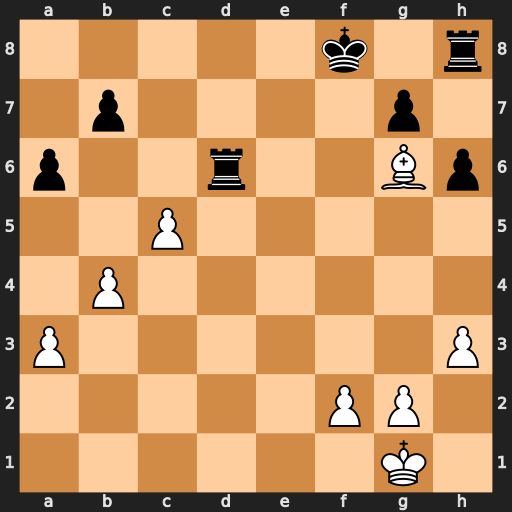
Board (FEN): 5k1r/1p4p1/p2r2Bp/2P5/1P6/P6P/5PP1/6K1
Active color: w
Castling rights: -
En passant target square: -
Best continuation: cxd6 h5 f4